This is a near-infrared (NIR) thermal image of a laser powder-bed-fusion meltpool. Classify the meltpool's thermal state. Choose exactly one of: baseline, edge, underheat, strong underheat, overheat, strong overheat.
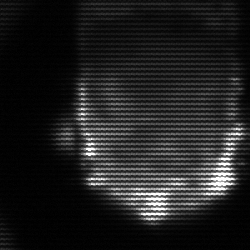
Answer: baseline